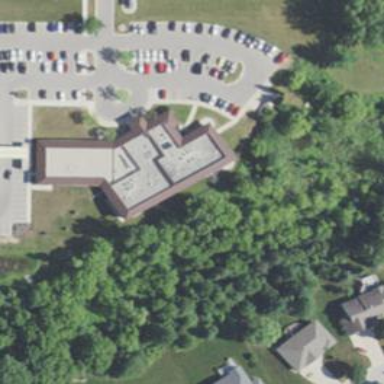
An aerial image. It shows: Clinic building offering healthcare services.